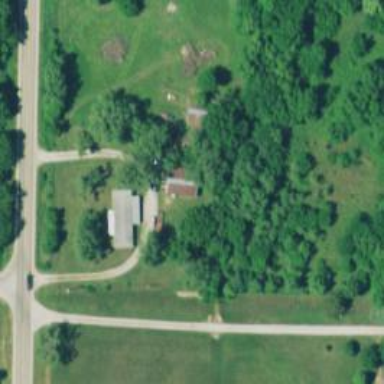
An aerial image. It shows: Driveway.